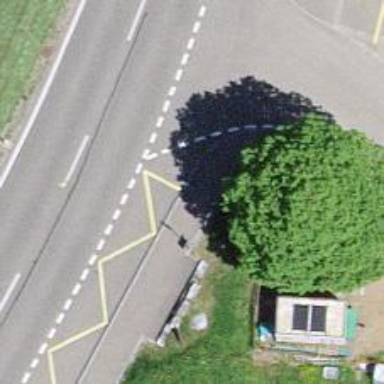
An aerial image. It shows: Platform for public transport on the road.